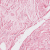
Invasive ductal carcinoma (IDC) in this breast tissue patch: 0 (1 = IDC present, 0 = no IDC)